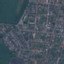
Land use / land cover: Residential